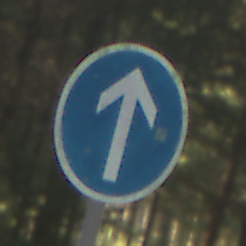
Verkehrszeichen: VorgeschriebeneFahrtrichtungGeradeaus
Umgebung: Outdoor, Nature
Tageszeit: MorningAfternoon
Wetter: Clear
Licht: Natural
Jahreszeit: NotSpecified
Kontrast: LowContrast